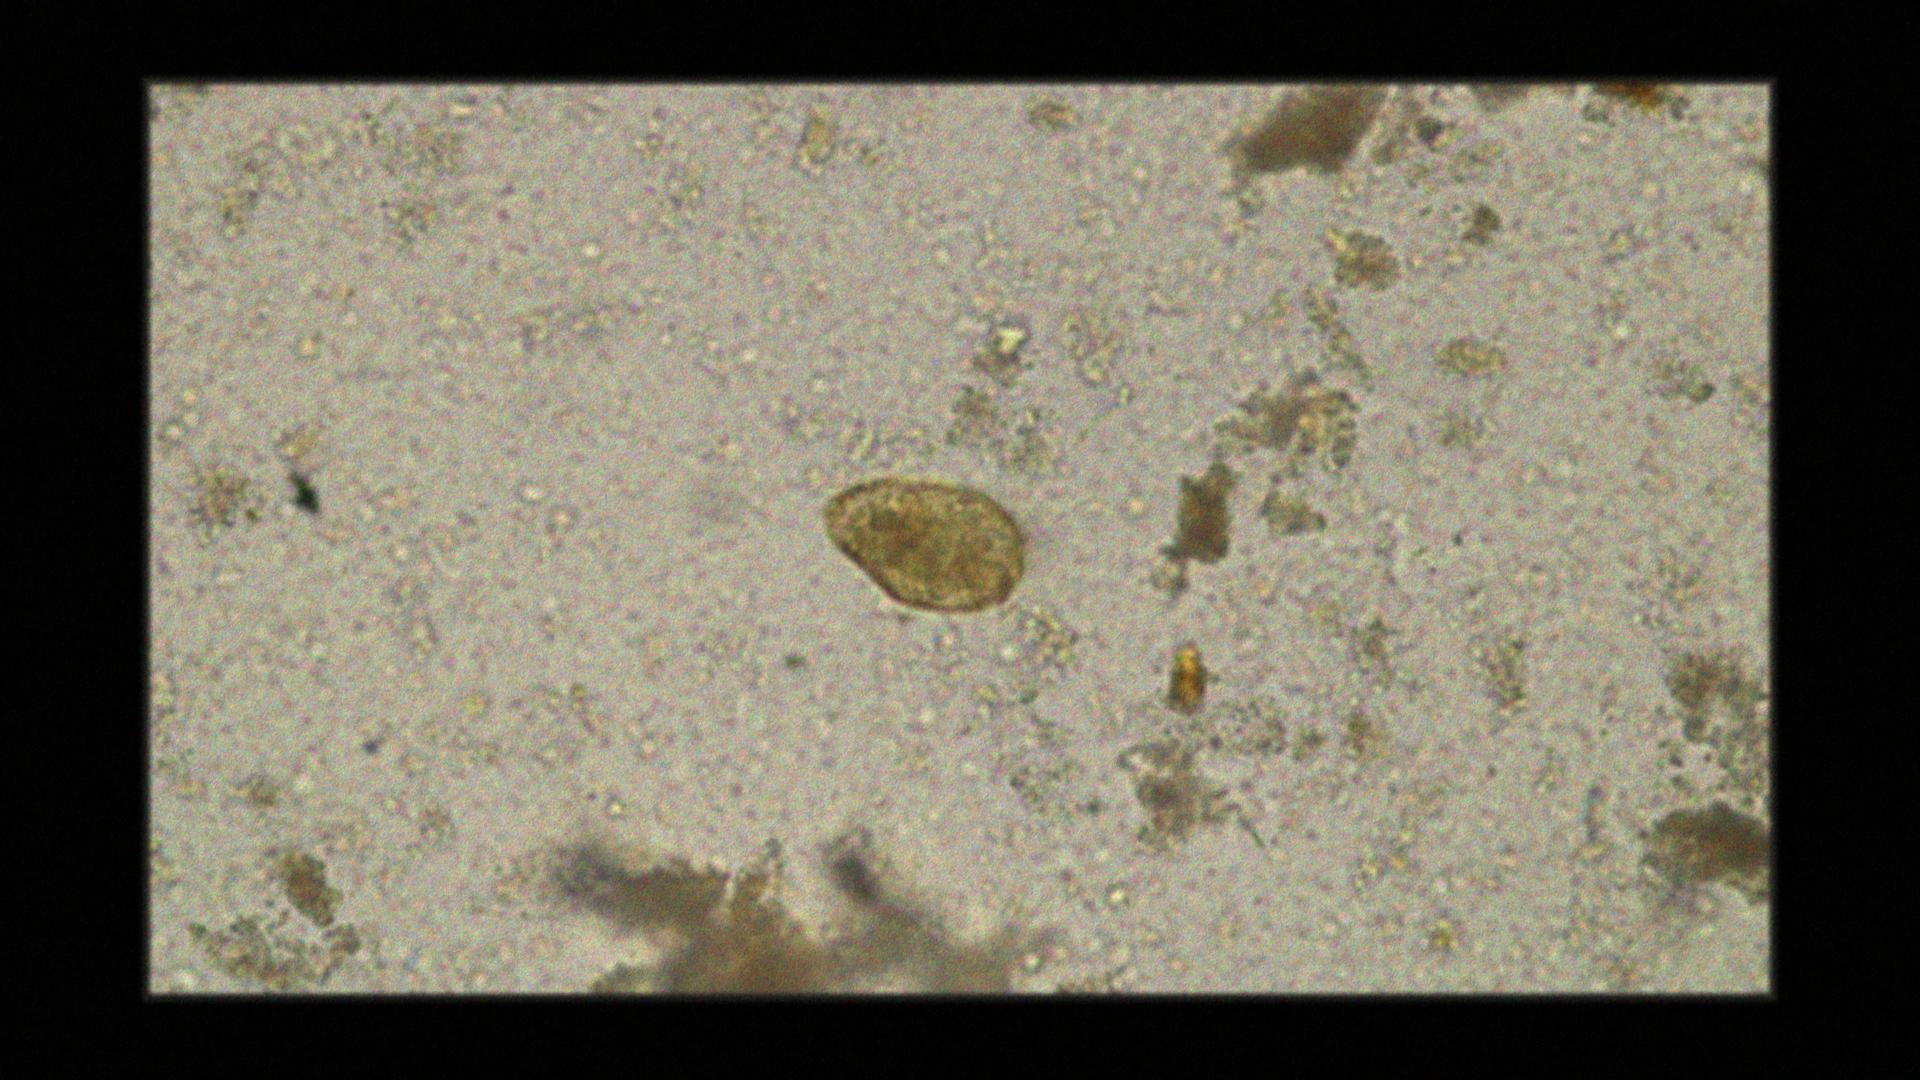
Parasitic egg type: Paragonimus spp